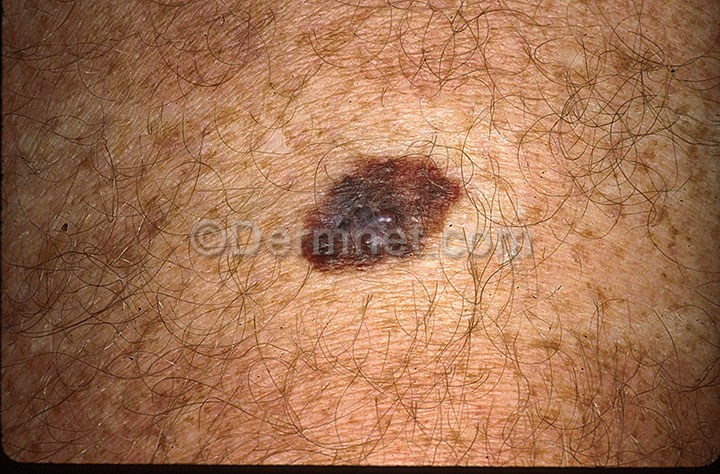
Disease: Melanoma Skin Cancer Nevi and Moles